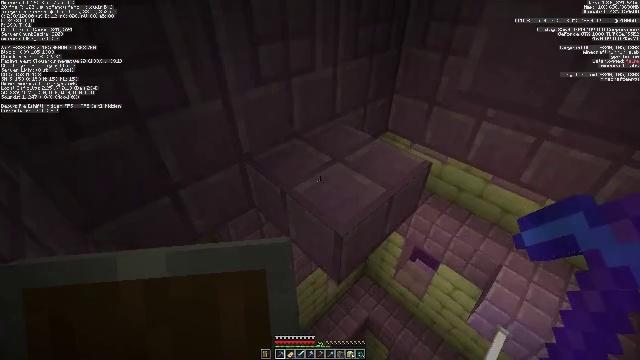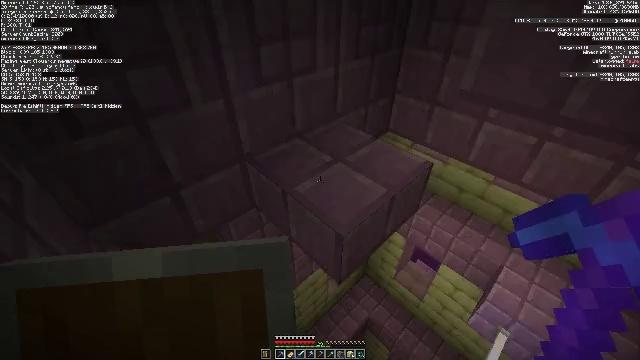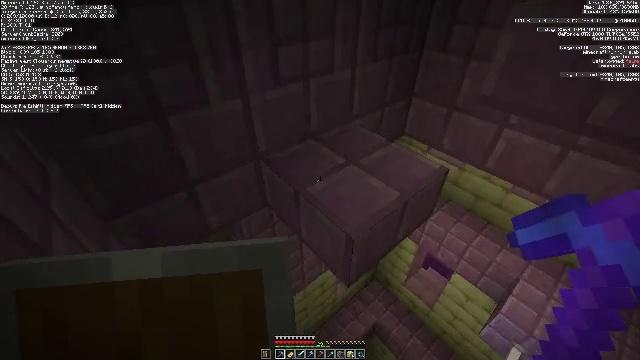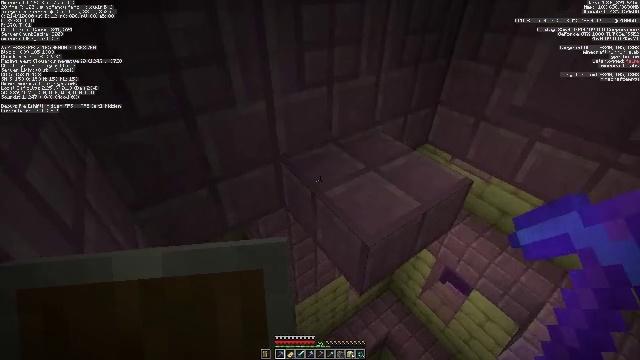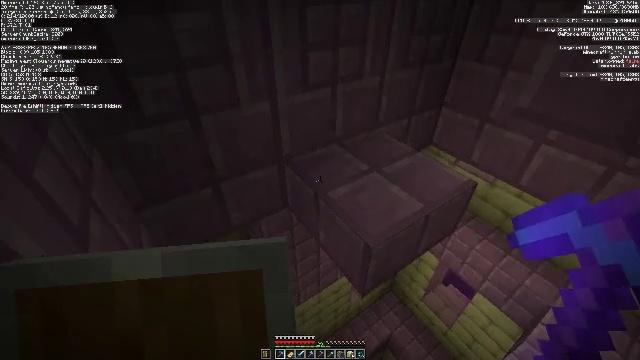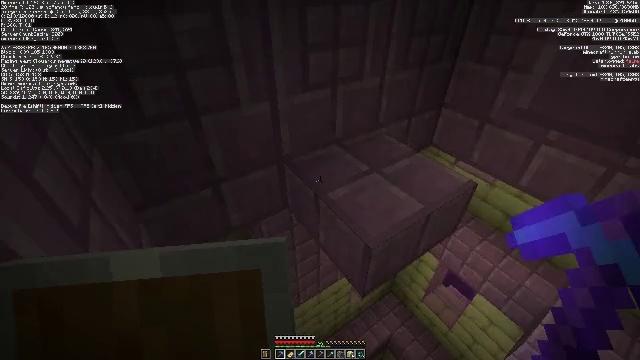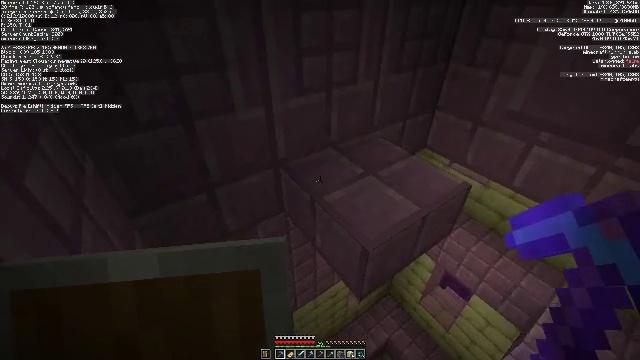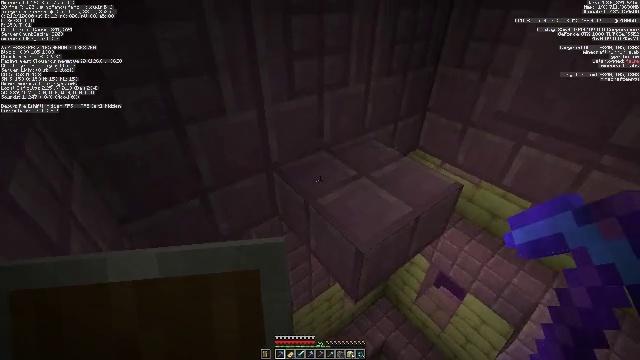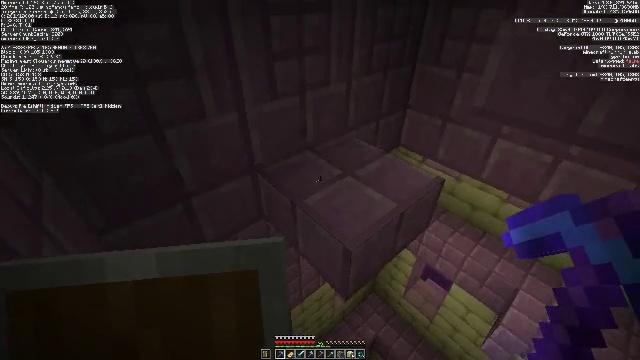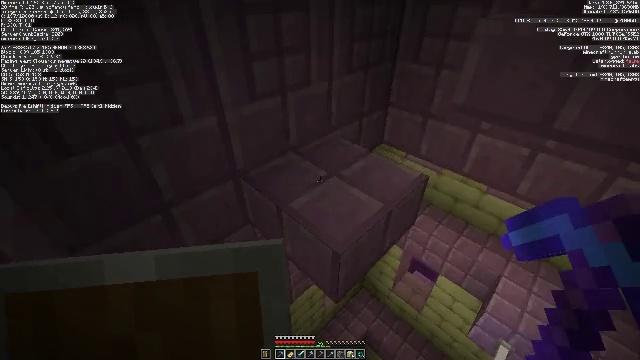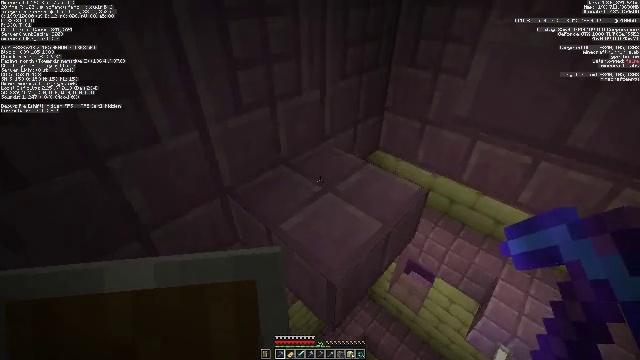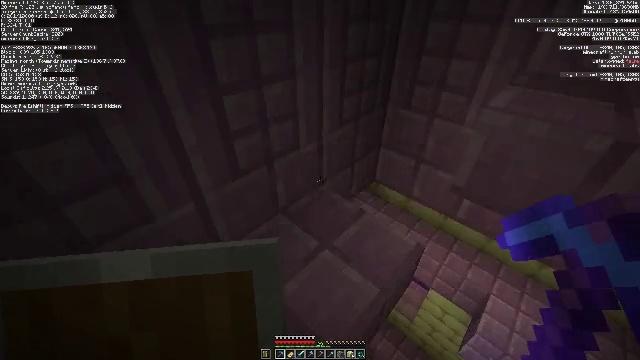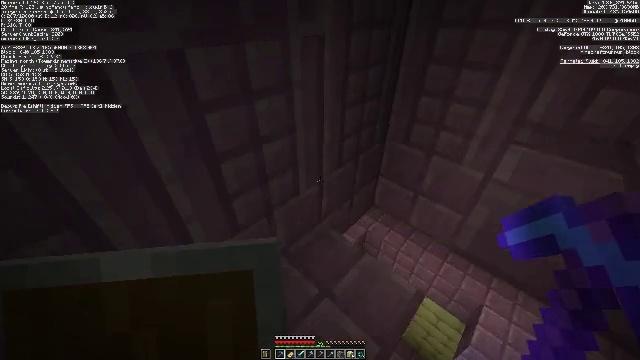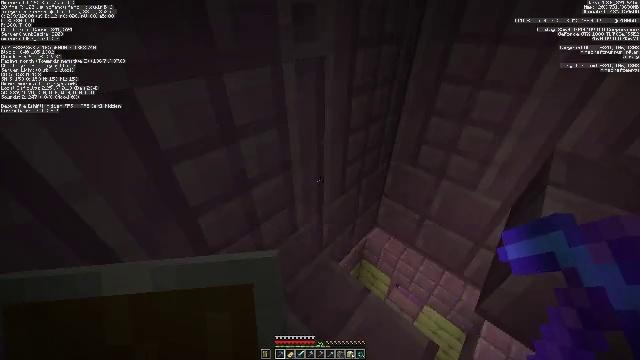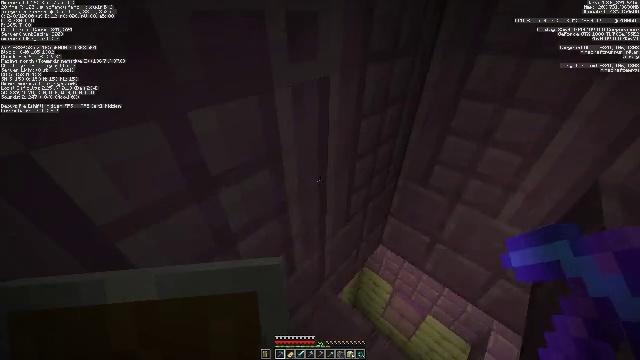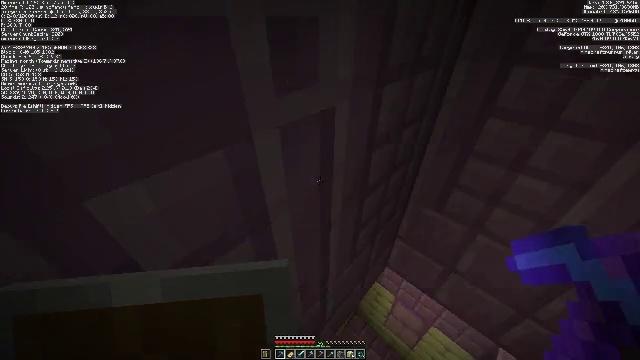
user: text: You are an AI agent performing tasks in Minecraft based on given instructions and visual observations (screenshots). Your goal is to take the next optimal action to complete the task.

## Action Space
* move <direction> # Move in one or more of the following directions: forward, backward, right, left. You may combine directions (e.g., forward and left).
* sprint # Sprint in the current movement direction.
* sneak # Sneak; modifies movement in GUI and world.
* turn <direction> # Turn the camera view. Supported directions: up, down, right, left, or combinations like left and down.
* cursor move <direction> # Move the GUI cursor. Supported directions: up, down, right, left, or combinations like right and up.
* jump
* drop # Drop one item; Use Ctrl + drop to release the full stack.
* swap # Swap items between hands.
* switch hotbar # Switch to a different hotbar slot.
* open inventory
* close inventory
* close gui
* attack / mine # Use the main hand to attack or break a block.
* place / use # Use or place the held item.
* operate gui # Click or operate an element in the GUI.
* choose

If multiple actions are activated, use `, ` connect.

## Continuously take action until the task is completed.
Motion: motion action
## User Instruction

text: Collect purpur blocks from an End City.
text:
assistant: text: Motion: no_op
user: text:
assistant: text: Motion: turn left
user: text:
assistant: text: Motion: turn left
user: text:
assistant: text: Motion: no_op
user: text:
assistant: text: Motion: no_op
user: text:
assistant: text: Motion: turn right
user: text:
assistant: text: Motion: turn right
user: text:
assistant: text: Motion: turn right
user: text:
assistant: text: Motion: move forward, turn right
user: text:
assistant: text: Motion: move forward, sprint, turn right
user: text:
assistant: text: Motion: move forward, sprint, jump
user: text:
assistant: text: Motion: move forward, sprint, jump
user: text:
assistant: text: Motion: move forward, sprint, jump
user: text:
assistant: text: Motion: move forward, jump
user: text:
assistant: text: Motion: move forward, jump
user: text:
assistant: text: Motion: move forward
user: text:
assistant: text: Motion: move forward
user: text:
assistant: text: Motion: no_op
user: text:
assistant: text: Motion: no_op
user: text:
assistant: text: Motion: no_op
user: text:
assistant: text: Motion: turn right
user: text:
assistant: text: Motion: turn right and down
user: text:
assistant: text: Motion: move back, turn right and down
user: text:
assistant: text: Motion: move back, turn right and down
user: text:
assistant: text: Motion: move back, turn right and down
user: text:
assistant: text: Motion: move back
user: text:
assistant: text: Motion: no_op
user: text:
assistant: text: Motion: no_op
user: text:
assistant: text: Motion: turn right
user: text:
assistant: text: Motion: turn right and up